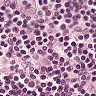
Metastatic tissue present: no